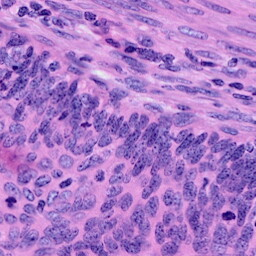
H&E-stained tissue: Cervix